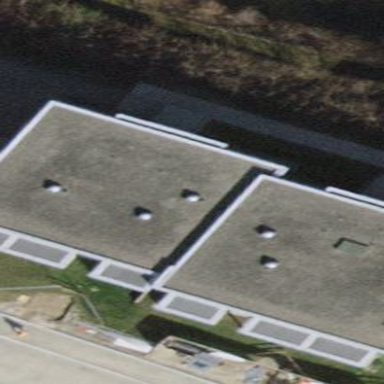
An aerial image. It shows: Flat roofed building.